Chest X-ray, PA view. Patient: 61 years old, sex F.
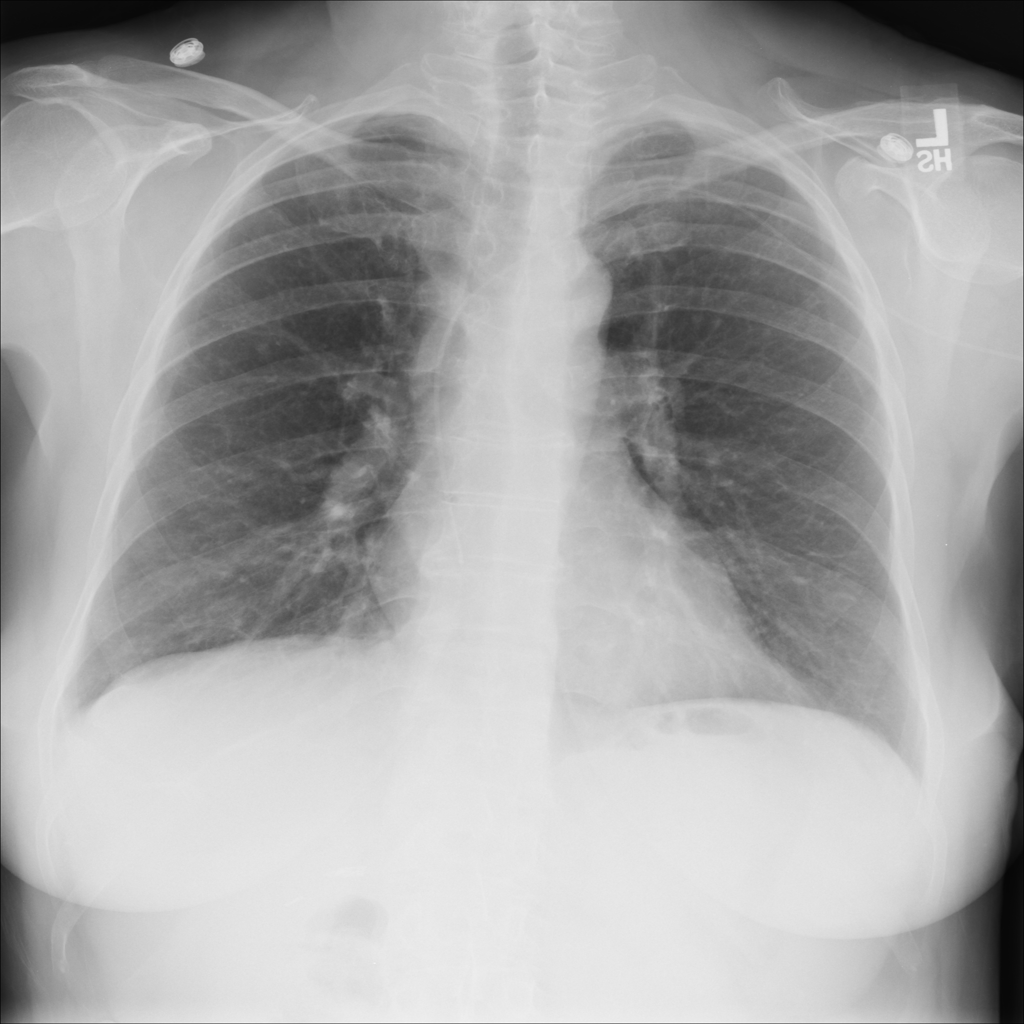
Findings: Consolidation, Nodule